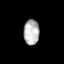
Tissue: lung
Cell type: Endothelial cells
Senescence score: 0.6722
Nuclear area (px): 383
Mean DAPI intensity: 183.702